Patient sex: M
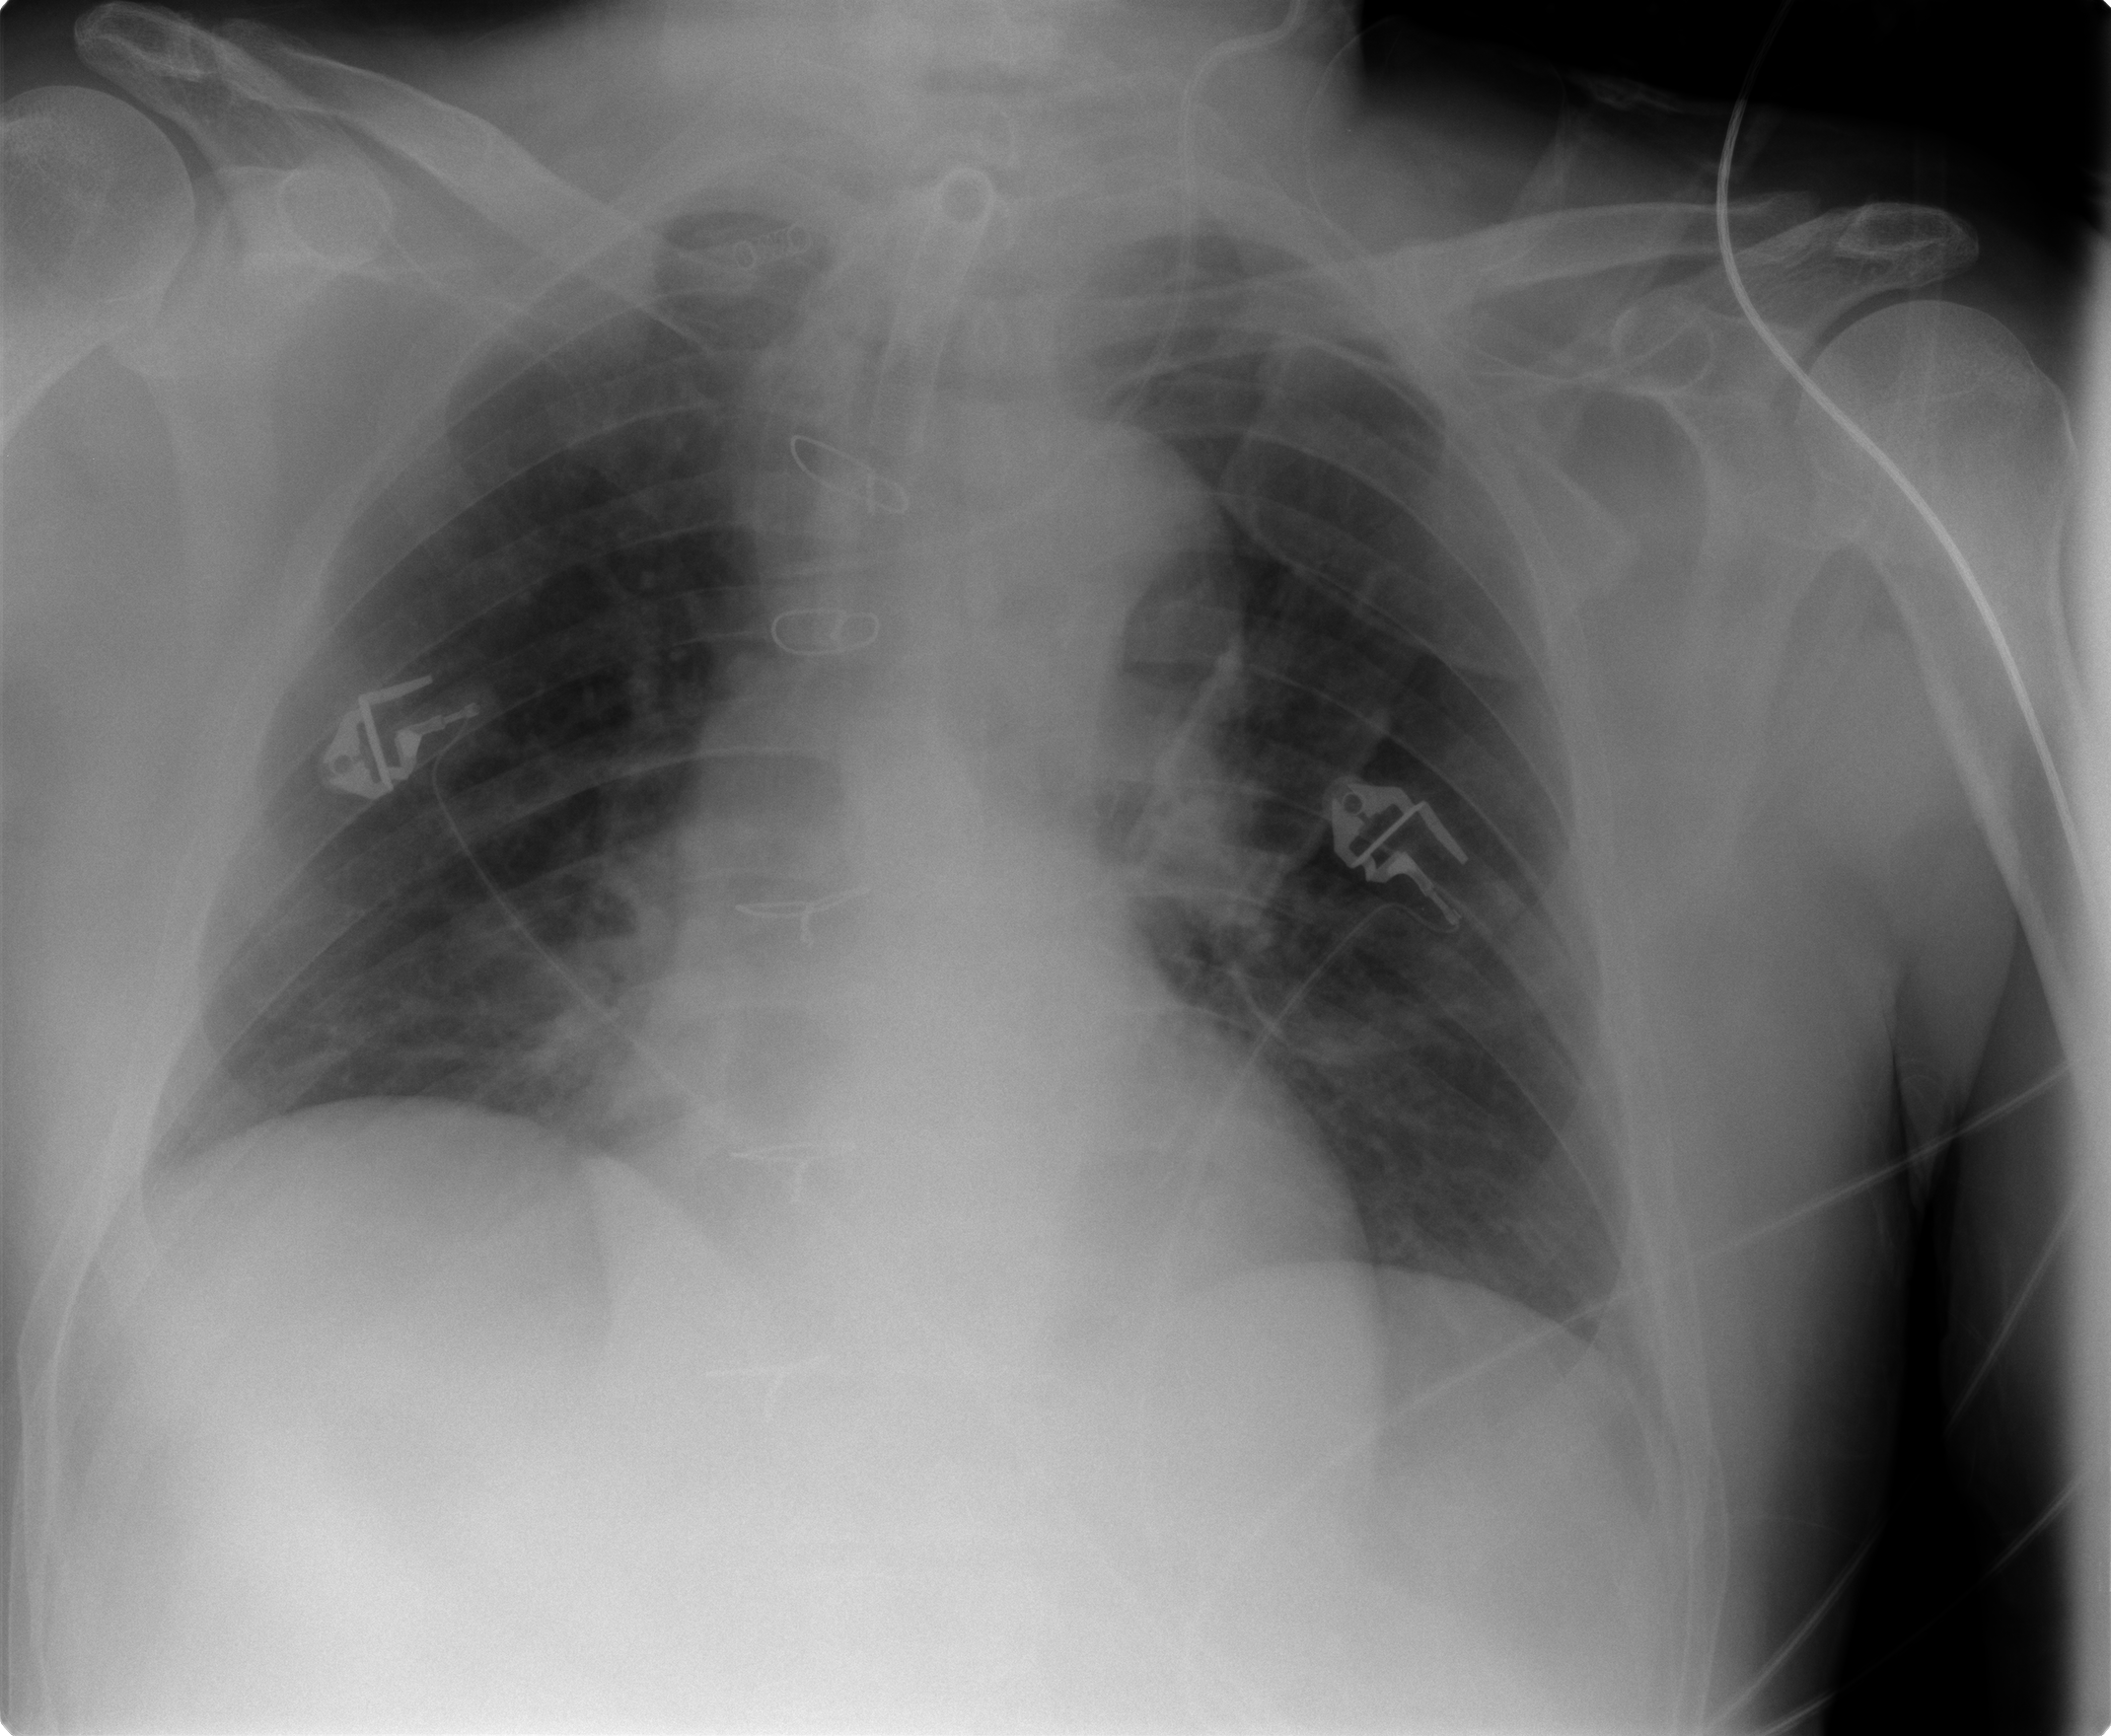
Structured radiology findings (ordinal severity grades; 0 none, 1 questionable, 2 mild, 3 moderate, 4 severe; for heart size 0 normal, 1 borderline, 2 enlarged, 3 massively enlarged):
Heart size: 0
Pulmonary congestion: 0
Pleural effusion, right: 0
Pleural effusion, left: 0
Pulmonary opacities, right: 0
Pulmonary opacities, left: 0
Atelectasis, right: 2
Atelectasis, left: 1